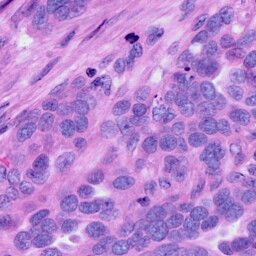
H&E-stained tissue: Ovarian